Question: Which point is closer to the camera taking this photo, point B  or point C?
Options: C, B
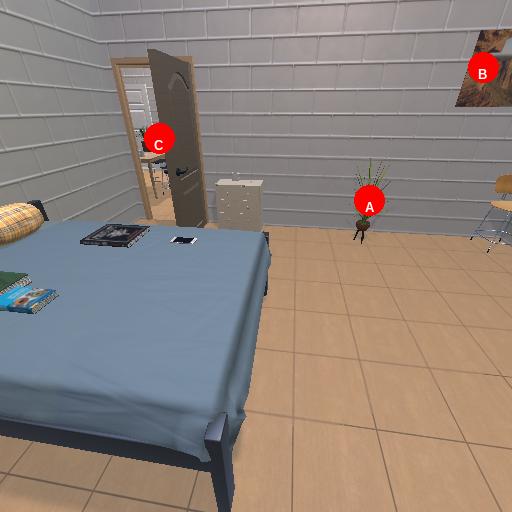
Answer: C